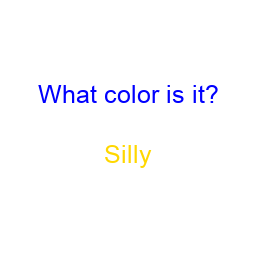
Color: gold
Background color: white
Question text color: blue